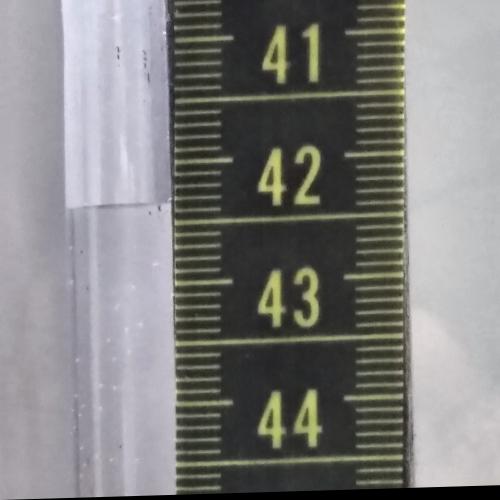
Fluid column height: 42.3 cm